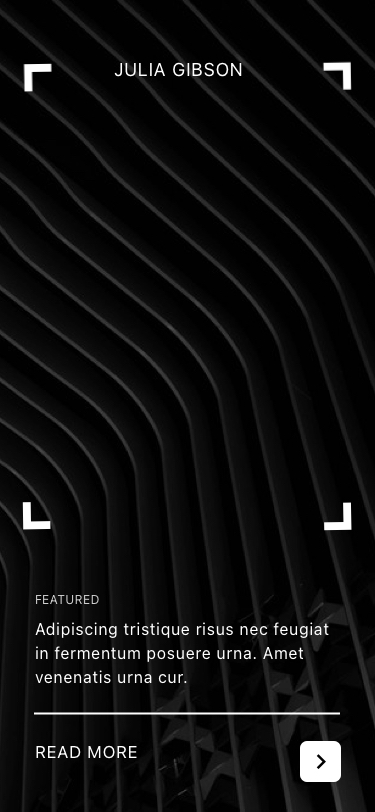
Text in this UI design:
Read More
FEATURED
Adipiscing tristique risus nec feugiat in fermentum posuere urna. Amet venenatis urna cur.